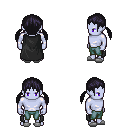
a pixel art fantasy rpg character, male body template, dark elf, purple skin, black cape, teal pants, raven twin-tailed hairstyle, white slippers, four views (front, back, left, right), 2x2 character sprite sheet, small pixel art, hard edges, no anti-aliasing